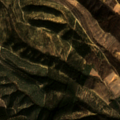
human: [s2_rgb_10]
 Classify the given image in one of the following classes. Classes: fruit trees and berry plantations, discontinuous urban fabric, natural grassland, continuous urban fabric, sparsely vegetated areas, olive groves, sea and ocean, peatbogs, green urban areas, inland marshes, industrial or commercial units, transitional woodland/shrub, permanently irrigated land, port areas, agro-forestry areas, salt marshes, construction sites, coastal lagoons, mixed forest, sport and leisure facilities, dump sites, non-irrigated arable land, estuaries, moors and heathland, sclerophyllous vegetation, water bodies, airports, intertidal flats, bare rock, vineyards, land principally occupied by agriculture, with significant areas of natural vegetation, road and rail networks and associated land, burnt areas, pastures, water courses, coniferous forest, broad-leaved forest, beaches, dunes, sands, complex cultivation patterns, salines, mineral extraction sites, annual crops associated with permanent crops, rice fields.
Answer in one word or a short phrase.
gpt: broad-leaved forest, transitional woodland/shrub